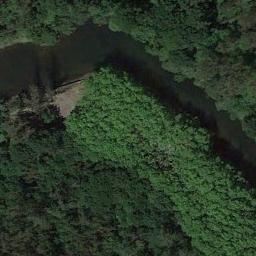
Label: river